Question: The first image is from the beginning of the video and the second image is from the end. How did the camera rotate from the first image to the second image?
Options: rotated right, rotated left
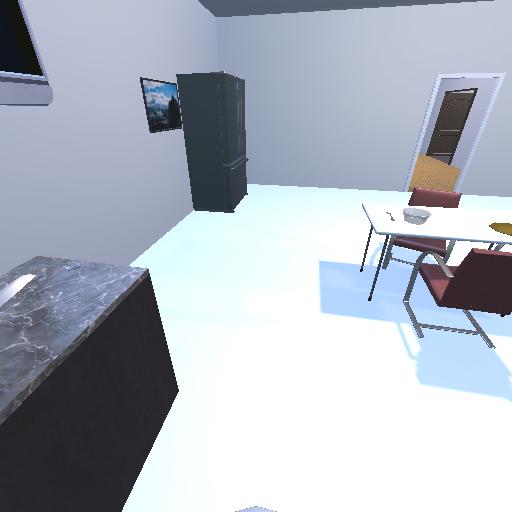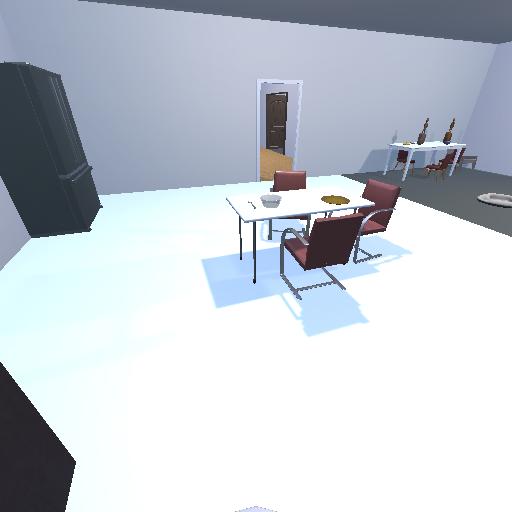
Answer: rotated right